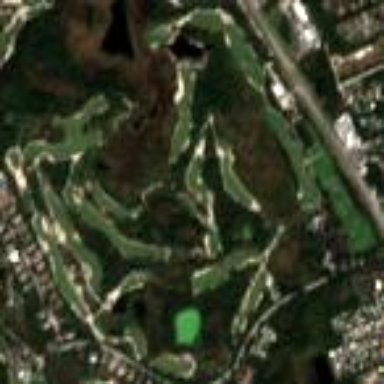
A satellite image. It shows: Golf course.